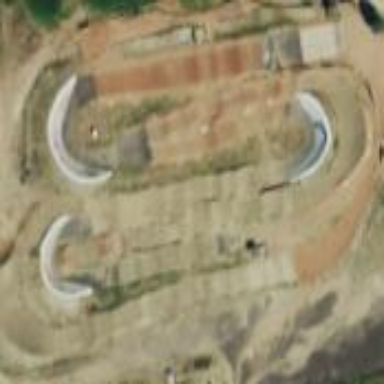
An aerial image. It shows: BMX track for leisure land activities.